Question: Can someone tell me what approach or what logic so the QPushbutton will be enable if all the fields are not empty. I'm making a simple form that you can only push the button if the fields are not empty.
'''
class Ui_MainWindow(object):
def setupUi(self, MainWindow):
MainWindow.setObjectName("MainWindow")
MainWindow.resize(392, 232)
self.centralwidget = QtWidgets.QWidget(MainWindow)
self.centralwidget.setObjectName("centralwidget")
self.lineEdit = QtWidgets.QLineEdit(self.centralwidget)
self.lineEdit.setGeometry(QtCore.QRect(140, 60, 113, 20))
self.lineEdit.setObjectName("lineEdit")
self.lineEdit_2 = QtWidgets.QLineEdit(self.centralwidget)
self.lineEdit_2.setGeometry(QtCore.QRect(140, 90, 113, 20))
self.lineEdit_2.setObjectName("lineEdit_2")
self.label = QtWidgets.QLabel(self.centralwidget)
self.label.setGeometry(QtCore.QRect(100, 60, 47, 13))
self.label.setObjectName("label")
self.label_2 = QtWidgets.QLabel(self.centralwidget)
self.label_2.setGeometry(QtCore.QRect(100, 90, 47, 13))
self.label_2.setObjectName("label_2")
self.pushButton = QtWidgets.QPushButton(self.centralwidget)
self.pushButton.setEnabled(False)
self.pushButton.setGeometry(QtCore.QRect(300, 170, 75, 23))
self.pushButton.setObjectName("pushButton")
MainWindow.setCentralWidget(self.centralwidget)
self.statusbar = QtWidgets.QStatusBar(MainWindow)
self.statusbar.setObjectName("statusbar")
MainWindow.setStatusBar(self.statusbar)
'''

This is a sample code.
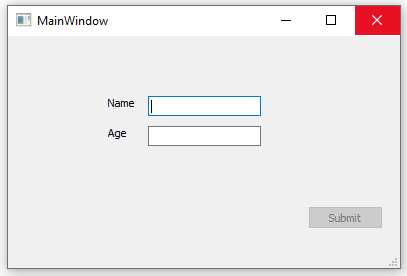
Answer: You have to connect the textChanged signals to a slot where you verify the condition required to enable or disable the button:
'''
from PyQt5 import QtCore, QtGui, QtWidgets
class Ui_MainWindow(object):
def setupUi(self, MainWindow):
# ...
class MainWindow(QtWidgets.QMainWindow, Ui_MainWindow):
def __init__(self, parent=None):
super(MainWindow, self).__init__(parent)
self.setupUi(self)
self.lineEdit.textChanged.connect(self.on_text_changed)
self.lineEdit_2.textChanged.connect(self.on_text_changed)
@QtCore.pyqtSlot()
def on_text_changed(self):
self.pushButton.setEnabled(bool(self.lineEdit.text()) and bool(self.lineEdit_2.text()))
if __name__ == '__main__':
import sys
app = QtWidgets.QApplication(sys.argv)
w = MainWindow()
w.show()
sys.exit(app.exec_())
'''